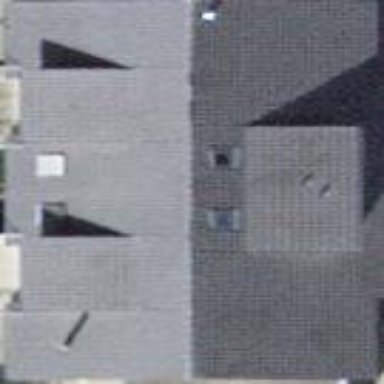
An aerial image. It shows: House with gabled roof.